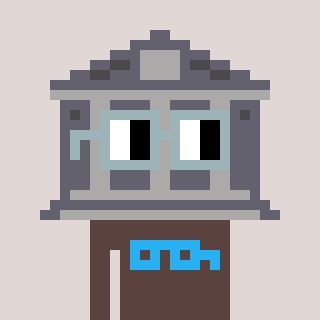
a pixel art character with square dark gray glasses, a bank-shaped head and a darkbrown-colored body on a warm background